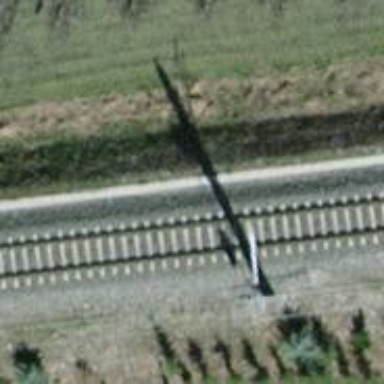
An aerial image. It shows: Railway signal.